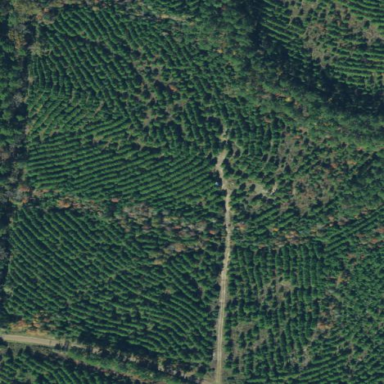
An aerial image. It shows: Evergreen needle-leaved forest.